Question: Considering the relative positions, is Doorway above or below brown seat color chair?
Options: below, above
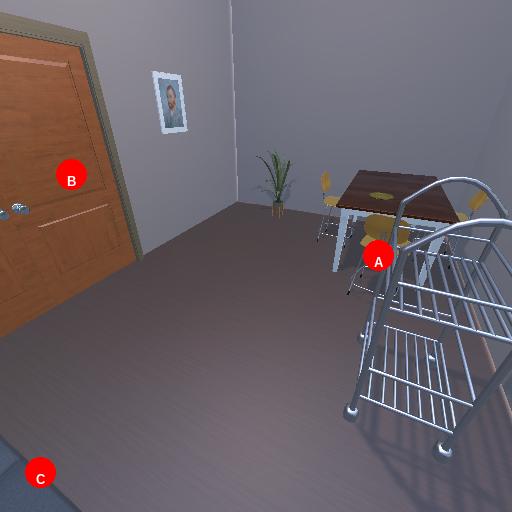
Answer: below